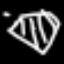
Label: diamond